Question: Getting something as simple as the example image below to work, proves to be very difficult. My frustration comes from the fact that after all these years, this is still not possible easily with html/css only, which is what I want! And having the text stay neatly put together exactly as the example below. I've tried numerous efforts with fiddle but I can't get it to look as neat as my image below. Any clues how to improve this?
'''
ol{
counter-reset:item;
list-style:none;
}
ol li:before{
content: counter(item, lower-roman) "."; color: #4000ff;
counter-increment: item;
position: absolute;
text-align: right;
padding-right: 4px;
}ol li{
text-indent: -20px;
margin: 4px 0 0 17px;
}
'''
<URL>
---

---
Whats needed:
1. Achieve proper gap between roman letters and li text. SUCCESS!
2. Add left or right alignment of the roman letters
3. Have the next-up lines fit neatly aligned. SUCCESS!
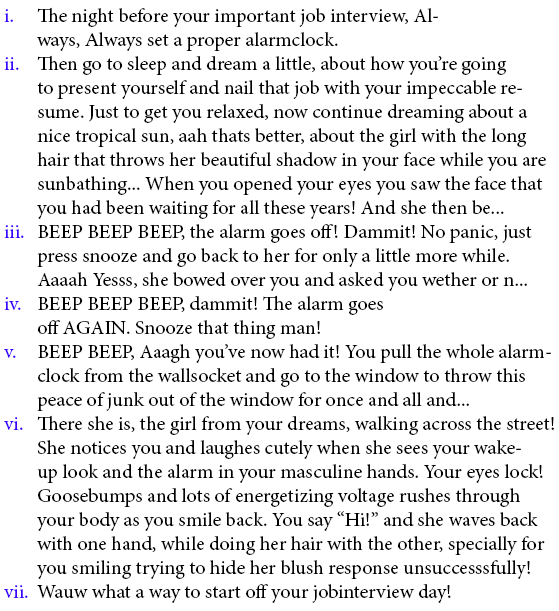
Answer: I hope that I understand correctly. You already got the list-type coloured, so the only problem is the alignment?
Drop the 'text-indent' and left margin on the 'li' and add a negative 'margin-right' to the 'li:before':
'''
ol li:before{
content: counter(item, lower-roman) ".";
color: #4000ff;
counter-increment: item;
position: absolute;
text-align: right;
margin-left: -30px;
}
ol li{
margin: 4px 0 0 0;
}
'''
<URL>